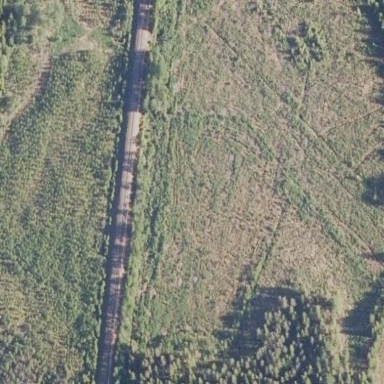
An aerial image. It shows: Clearcut man-made area surrounded by scrub vegetation.